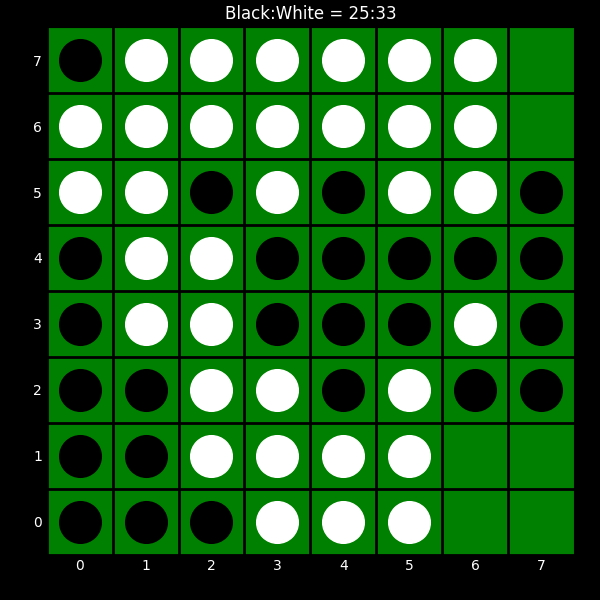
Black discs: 25
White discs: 33